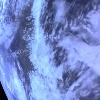
Label: cloud